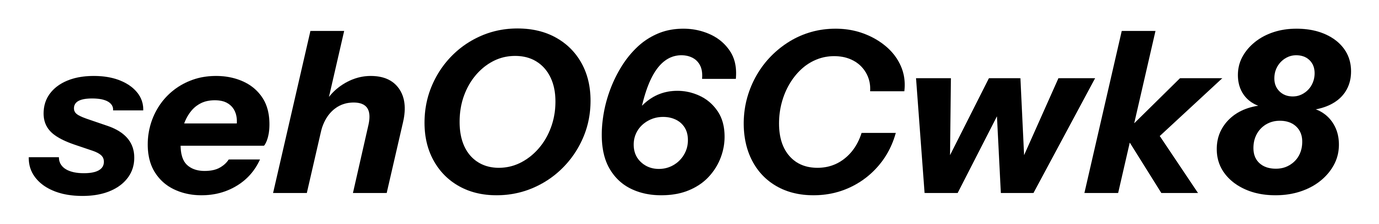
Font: InstrumentSans-Italic_Bold_Italic